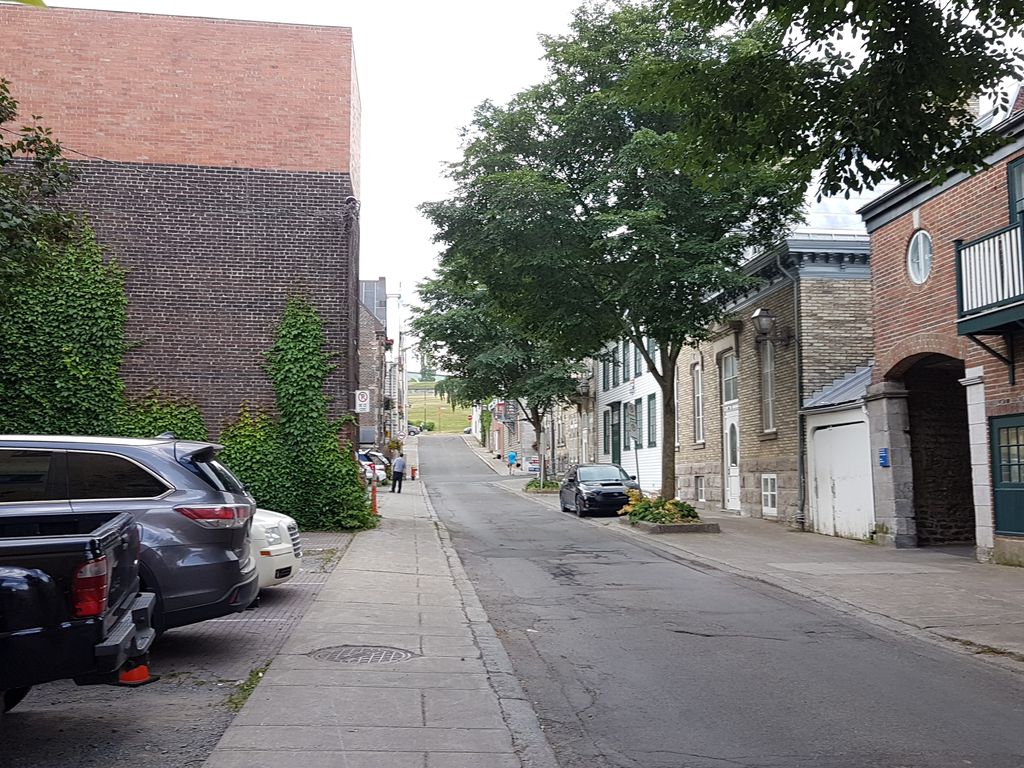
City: quebec_city